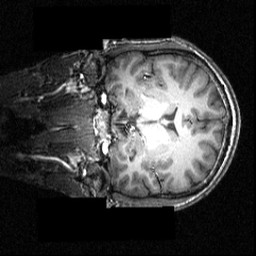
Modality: T1w
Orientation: coronal
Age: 26
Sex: male
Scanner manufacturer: siemens
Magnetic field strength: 3.951 T
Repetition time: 1.5 s
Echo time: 0.00335 s